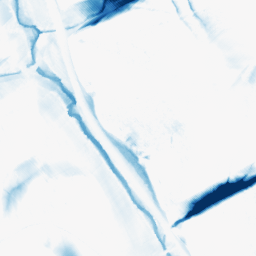
Category: morphological
Decomposition family: morphological_diamond
Decomposition parameters: operation: closing
radius: 20
Upsampling method: bicubic_16x
Upsampling parameters: scale: 16
Upsampling scale: 16